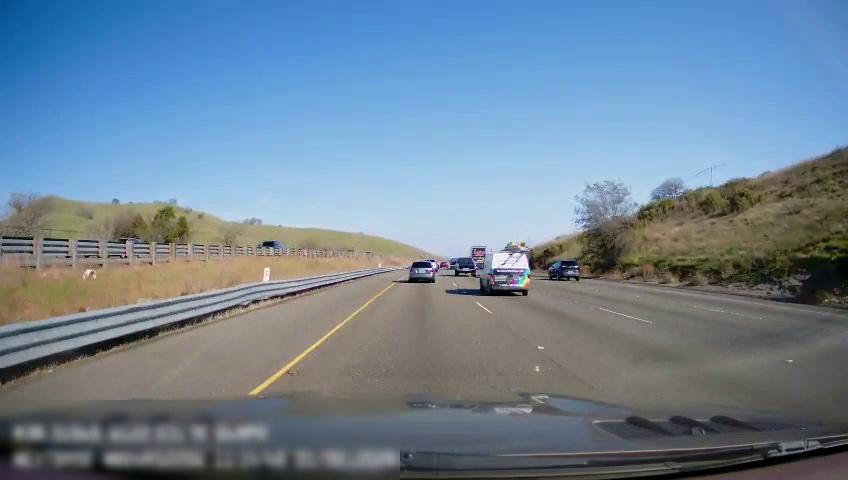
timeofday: Day
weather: Sunny
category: Drivable Space
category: Vehicles | Car
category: Vehicles | Car
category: Vehicles | Truck
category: Vehicles | Truck
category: Vehicles | SUV
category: Vehicles | Truck
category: Vehicles | SUV
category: Vehicles | Van
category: Vehicles | SUV
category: Lanes | Current Lane
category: Lanes | Current Lane
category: Lanes | Alternate Lane
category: Lanes | Alternate Lane
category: Lanes | Alternate Lane